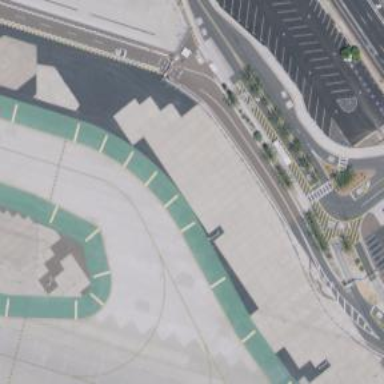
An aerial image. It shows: Image of taxiway at airport.